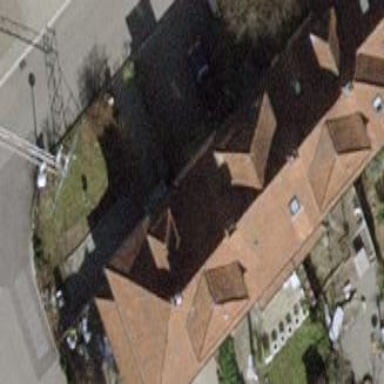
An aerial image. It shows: Building with tiled roof.